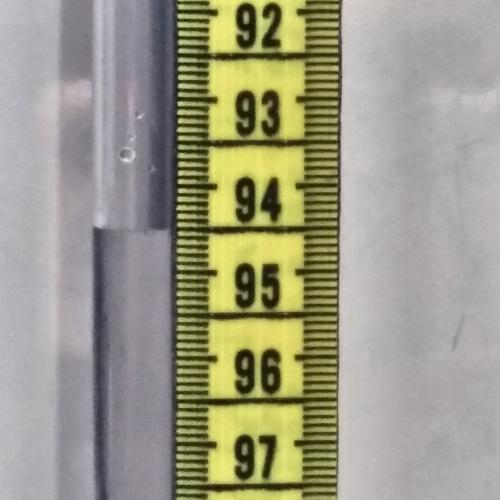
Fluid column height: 94.5 cm